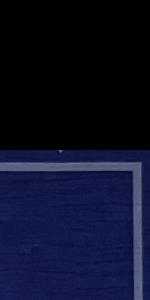
Label: Empty